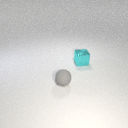
small gray rubber sphere in front of small cyan metal cube